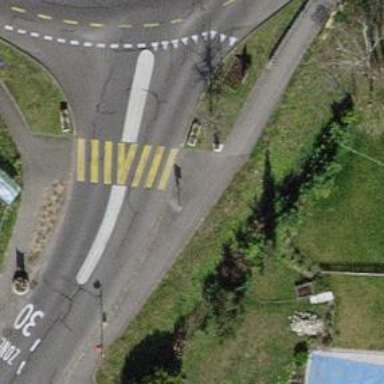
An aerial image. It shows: Zebra crossing on the road.